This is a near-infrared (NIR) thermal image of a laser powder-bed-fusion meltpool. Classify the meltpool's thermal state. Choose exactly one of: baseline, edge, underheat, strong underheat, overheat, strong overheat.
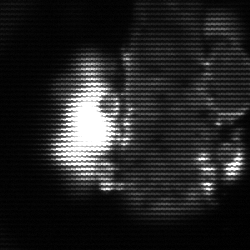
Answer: strong underheat